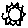
Label: sun